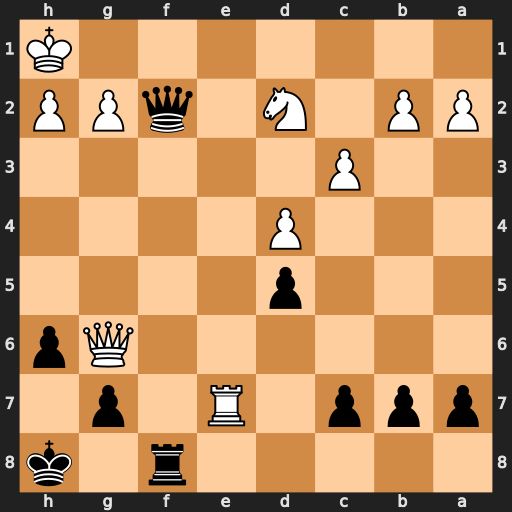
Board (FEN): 5r1k/ppp1R1p1/6Qp/3p4/3P4/2P5/PP1N1qPP/7K
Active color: b
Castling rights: -
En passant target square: -
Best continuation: Qf1+ Nxf1 Rxf1#